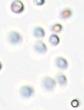
Label: Phaeocystis